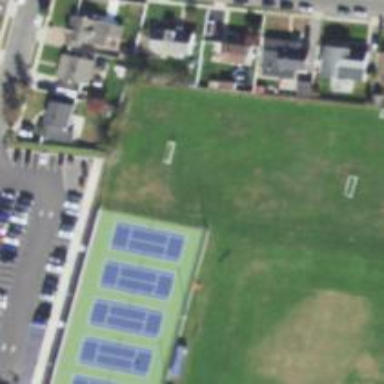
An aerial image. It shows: Tennis court on pitch designated for leisure land.